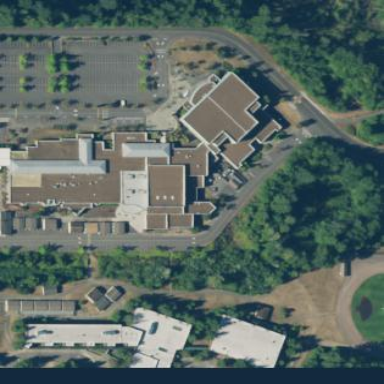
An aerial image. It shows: School building or complex.